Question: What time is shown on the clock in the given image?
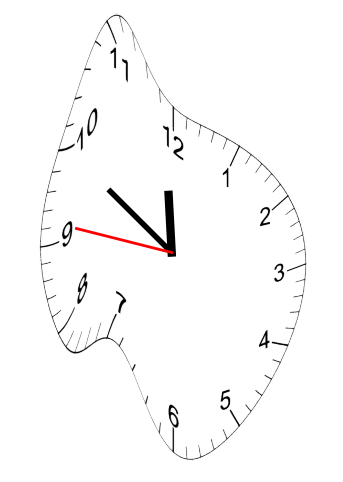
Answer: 11:49:46